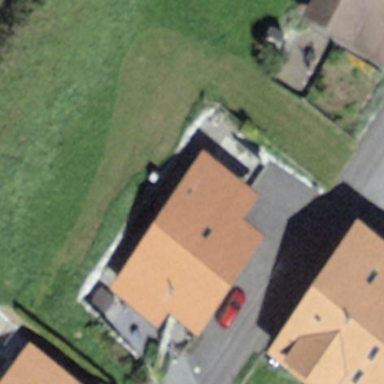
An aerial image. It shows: Residential building.